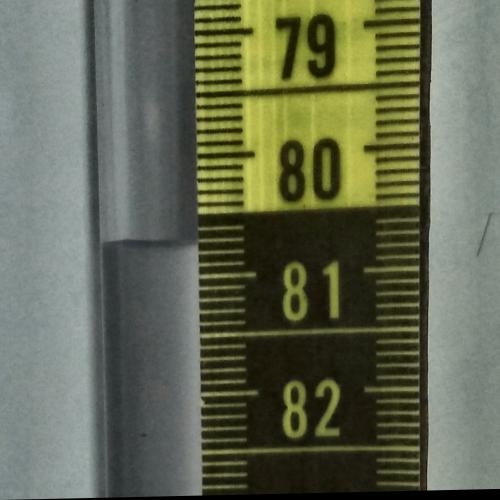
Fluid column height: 80.7 cm